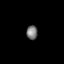
Tissue: lung
Cell type: Myeloid cells
Senescence score: 0.2364
Nuclear area (px): 155
Mean DAPI intensity: 119.774